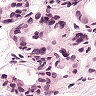
Metastatic tissue present: no